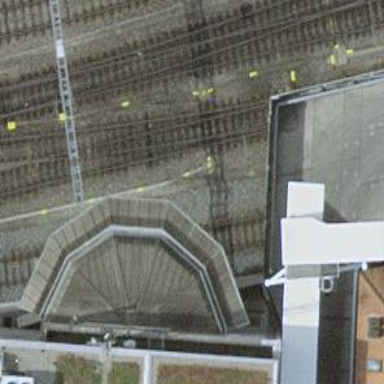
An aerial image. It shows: Rail siding with electrified contact lines.